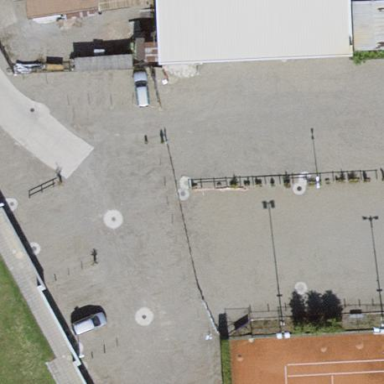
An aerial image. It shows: Parking area with gravel surface.